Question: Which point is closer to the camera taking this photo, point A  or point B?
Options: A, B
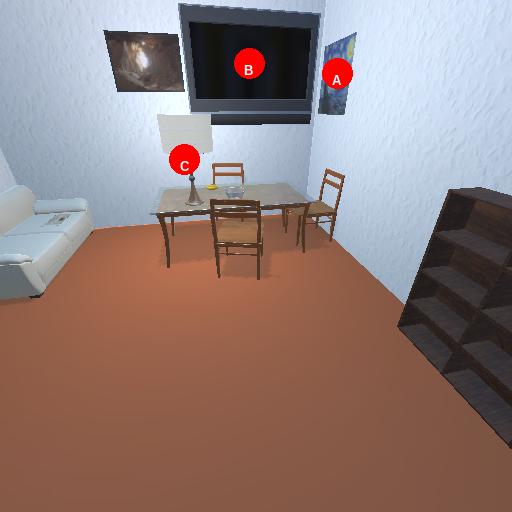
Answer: A